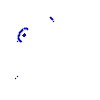
Particle: kaon